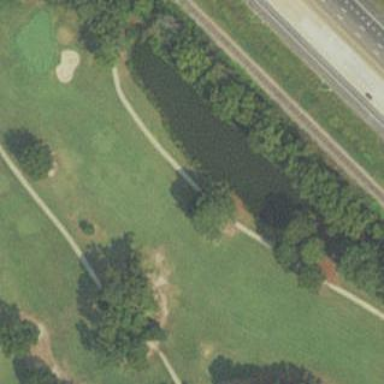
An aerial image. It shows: Scenic golf fairway.